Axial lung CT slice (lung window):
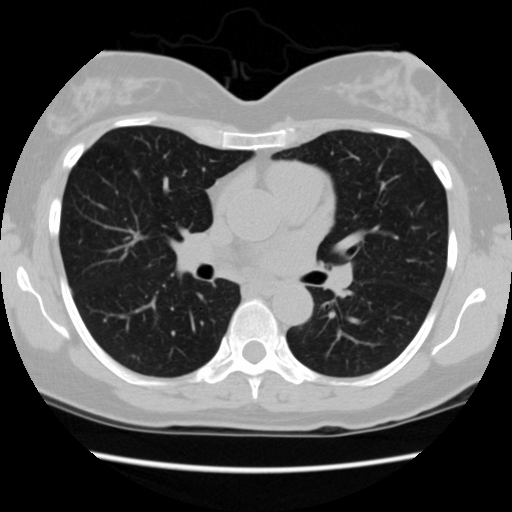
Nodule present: yes
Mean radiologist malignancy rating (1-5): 3.5